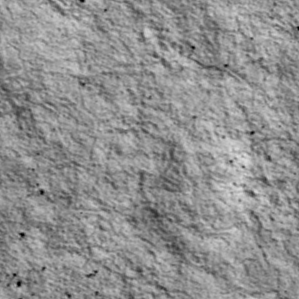
Label: non_frost